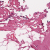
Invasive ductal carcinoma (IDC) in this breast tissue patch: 0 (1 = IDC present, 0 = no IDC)